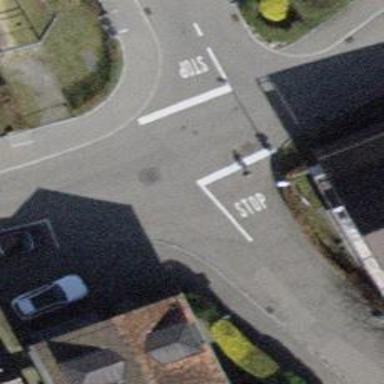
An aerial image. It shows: Road with stop sign.